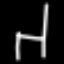
Label: chair